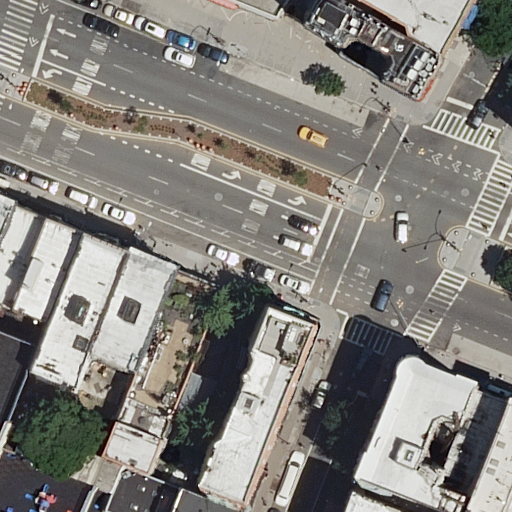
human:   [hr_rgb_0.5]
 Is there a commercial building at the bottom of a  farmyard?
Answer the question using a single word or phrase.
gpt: no

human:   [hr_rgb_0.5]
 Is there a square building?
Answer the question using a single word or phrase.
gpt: no

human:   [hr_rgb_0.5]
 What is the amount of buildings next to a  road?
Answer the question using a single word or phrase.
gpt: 17

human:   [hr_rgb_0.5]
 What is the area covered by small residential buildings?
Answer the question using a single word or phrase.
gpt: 128m2

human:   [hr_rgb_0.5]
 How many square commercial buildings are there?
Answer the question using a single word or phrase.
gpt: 0

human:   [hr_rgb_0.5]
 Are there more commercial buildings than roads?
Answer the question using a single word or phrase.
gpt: no

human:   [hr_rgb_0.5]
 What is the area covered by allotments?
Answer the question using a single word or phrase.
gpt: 0m2

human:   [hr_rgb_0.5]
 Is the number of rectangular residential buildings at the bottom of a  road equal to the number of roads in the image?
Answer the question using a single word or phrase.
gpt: no

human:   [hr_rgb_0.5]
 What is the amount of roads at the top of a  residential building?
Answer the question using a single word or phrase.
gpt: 17

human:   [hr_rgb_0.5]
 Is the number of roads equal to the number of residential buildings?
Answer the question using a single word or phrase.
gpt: yes

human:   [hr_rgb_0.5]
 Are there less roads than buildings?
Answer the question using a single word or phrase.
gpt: no

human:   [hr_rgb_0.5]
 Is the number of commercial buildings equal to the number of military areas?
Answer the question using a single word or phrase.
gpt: yes

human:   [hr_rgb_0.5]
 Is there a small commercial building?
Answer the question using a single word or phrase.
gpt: no

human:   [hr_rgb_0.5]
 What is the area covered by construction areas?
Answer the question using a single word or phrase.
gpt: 0m2

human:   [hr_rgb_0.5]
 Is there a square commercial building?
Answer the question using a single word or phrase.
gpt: no

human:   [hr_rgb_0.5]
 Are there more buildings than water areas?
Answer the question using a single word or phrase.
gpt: yes

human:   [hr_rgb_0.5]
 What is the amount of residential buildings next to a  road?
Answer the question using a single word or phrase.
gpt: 17

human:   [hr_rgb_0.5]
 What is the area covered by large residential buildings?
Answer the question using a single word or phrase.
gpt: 1631m2

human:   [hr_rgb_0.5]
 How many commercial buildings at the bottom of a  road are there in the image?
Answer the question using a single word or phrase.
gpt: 0

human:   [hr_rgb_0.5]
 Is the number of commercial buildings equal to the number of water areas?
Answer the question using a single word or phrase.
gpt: yes

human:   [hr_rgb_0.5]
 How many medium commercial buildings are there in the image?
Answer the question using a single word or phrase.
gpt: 0

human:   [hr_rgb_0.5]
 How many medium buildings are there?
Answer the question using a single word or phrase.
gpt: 8

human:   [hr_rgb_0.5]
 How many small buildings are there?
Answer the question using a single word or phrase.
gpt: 7

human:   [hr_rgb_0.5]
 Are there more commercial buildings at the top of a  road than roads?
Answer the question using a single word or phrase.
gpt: no

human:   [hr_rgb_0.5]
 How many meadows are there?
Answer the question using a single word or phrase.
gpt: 0

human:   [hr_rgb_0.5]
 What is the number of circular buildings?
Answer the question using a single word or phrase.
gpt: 0

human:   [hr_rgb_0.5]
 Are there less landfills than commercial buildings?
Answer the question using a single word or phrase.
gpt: no

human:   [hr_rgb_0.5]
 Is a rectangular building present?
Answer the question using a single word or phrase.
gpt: yes

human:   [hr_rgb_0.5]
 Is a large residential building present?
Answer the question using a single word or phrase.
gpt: yes

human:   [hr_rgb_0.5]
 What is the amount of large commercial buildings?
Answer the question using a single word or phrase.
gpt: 0

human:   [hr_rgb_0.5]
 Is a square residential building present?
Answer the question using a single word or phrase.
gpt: no

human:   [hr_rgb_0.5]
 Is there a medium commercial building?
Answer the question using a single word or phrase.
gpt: no

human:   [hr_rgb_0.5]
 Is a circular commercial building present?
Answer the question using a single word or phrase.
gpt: no

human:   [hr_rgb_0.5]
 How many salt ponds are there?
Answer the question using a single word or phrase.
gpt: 0

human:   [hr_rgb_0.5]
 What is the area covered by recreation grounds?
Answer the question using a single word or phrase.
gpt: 0m2

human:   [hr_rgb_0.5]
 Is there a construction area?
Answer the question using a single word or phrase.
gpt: no